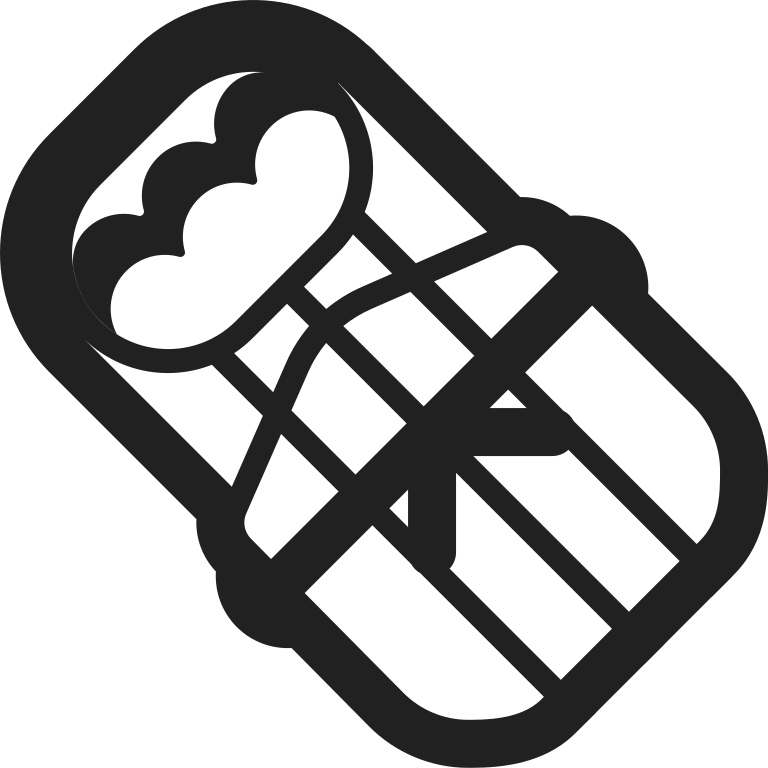
tamale high contrast